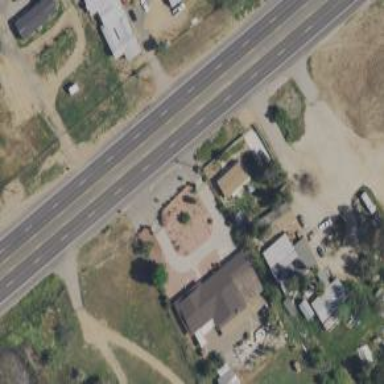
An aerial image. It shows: Driveway.